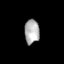
Tissue: lung
Cell type: Endothelial cells
Senescence score: 0.6537
Nuclear area (px): 351
Mean DAPI intensity: 175.94